Question: I have so many different C# source projects that run OK on other computers.
But on one computer, using Visual Studio 2013, when i press F5 to run the project, the "Attach to Process" window opens.
I searched a lot but no one have had my problem.
Why is it like this? How can i fix it?
---
I re installed the VS with C# configurations but it did not change anything. the Start Debugging option is disabled just like the screen shot below:

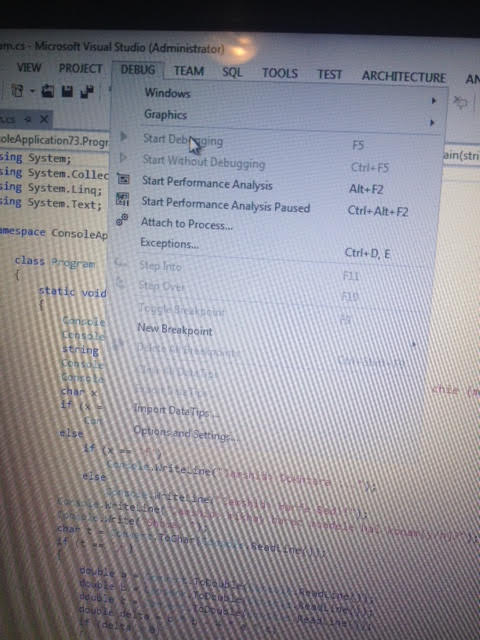
Answer: That will occur when you don't have a startup project set.
Right click the project you want to start and select "Set as Startup Project". Now F5 will run that project.
One other thing to try; from <URL> is to:
1. Exclude the project from you application
2. Build the solution
3. Re-add the project
4. Build again
5. Set the project as the startup project